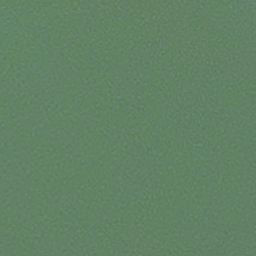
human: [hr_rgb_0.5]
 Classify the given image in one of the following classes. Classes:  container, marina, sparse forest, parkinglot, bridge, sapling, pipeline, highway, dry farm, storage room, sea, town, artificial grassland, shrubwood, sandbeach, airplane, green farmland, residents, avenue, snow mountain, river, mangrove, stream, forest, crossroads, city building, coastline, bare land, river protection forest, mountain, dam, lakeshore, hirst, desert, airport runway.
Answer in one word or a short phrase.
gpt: sea